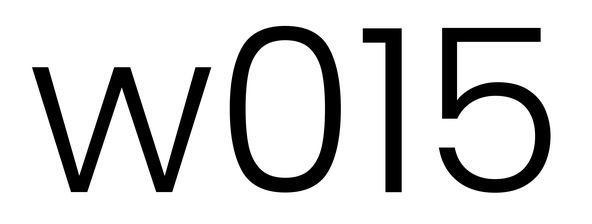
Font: Poppins-Light